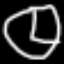
Label: clock